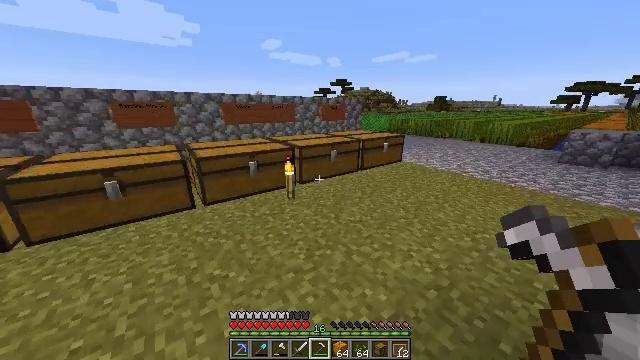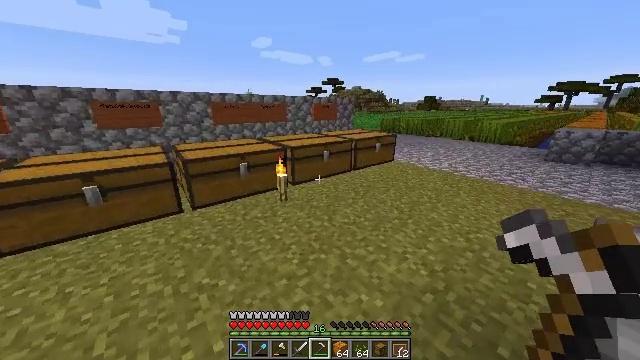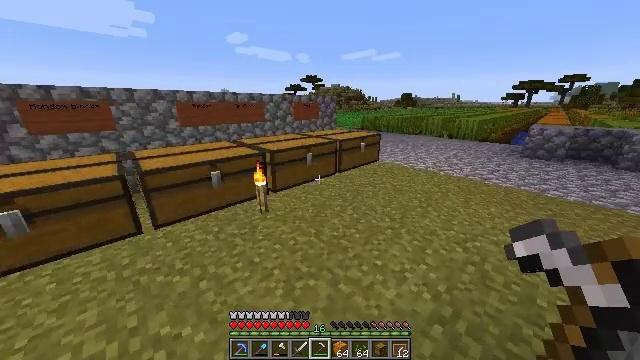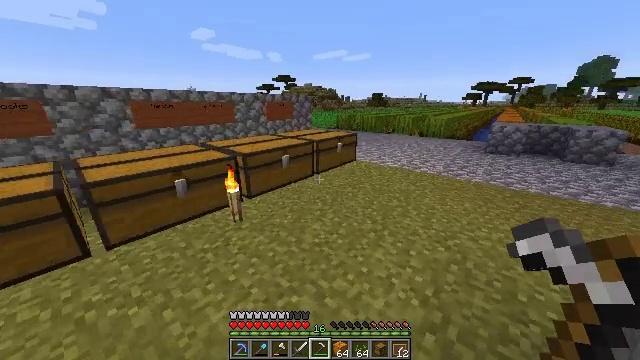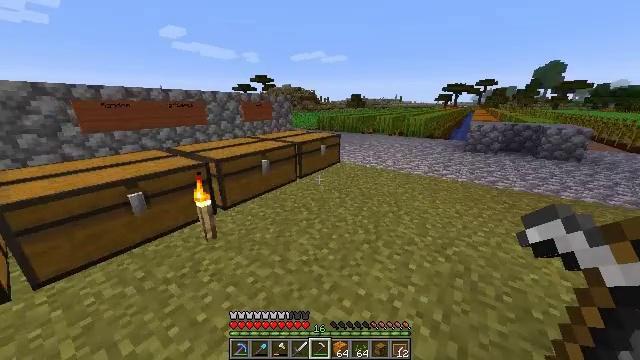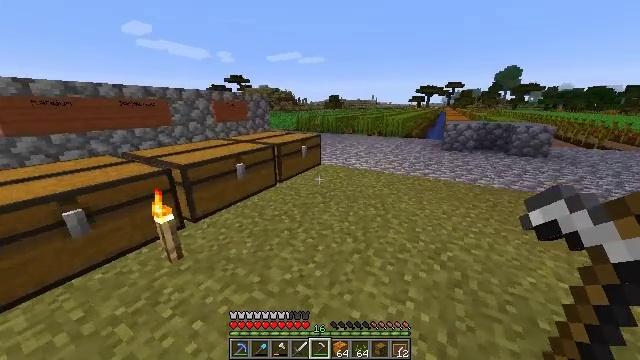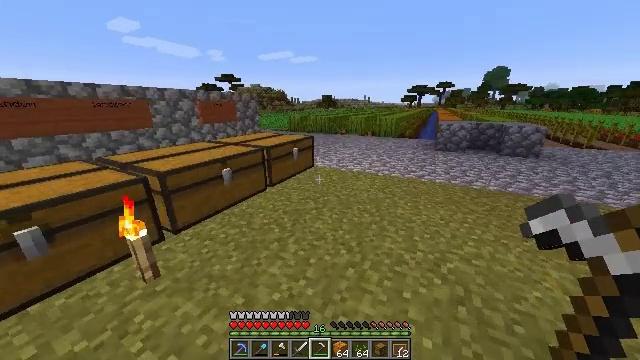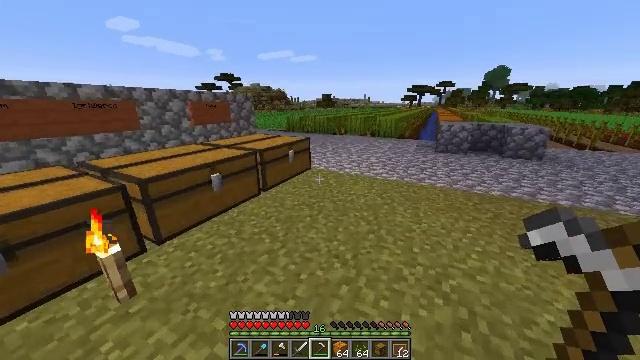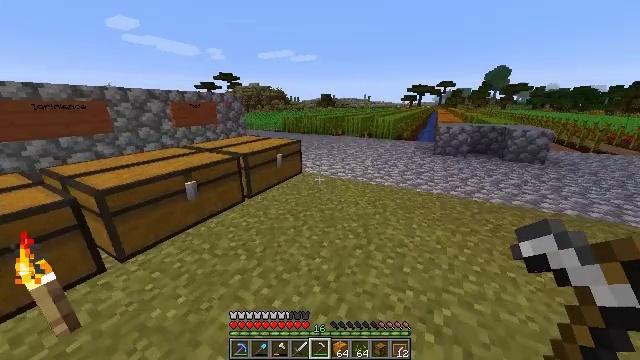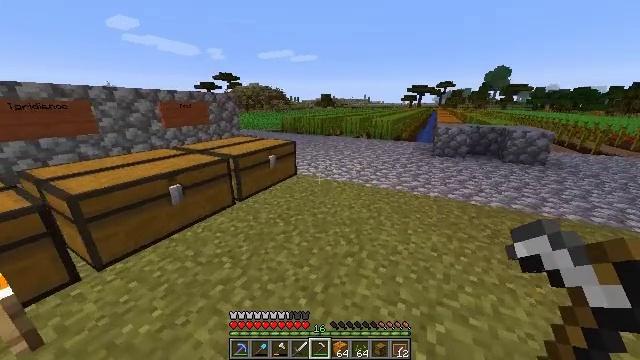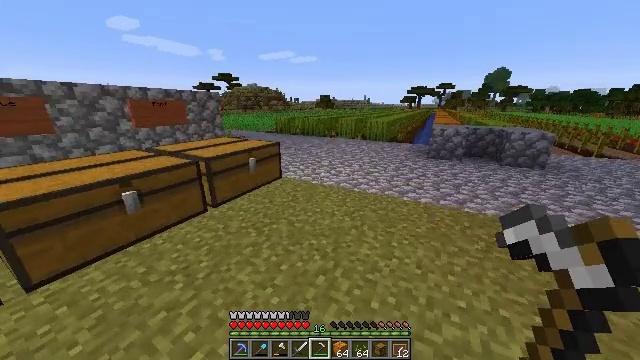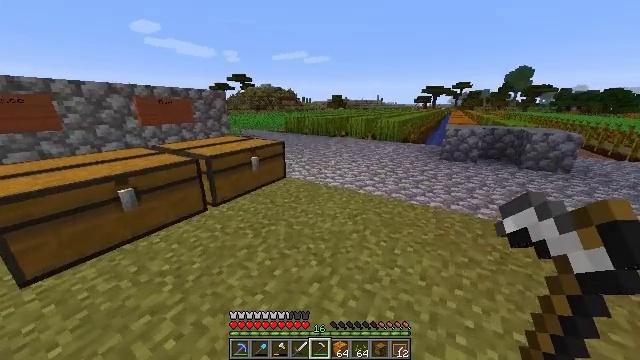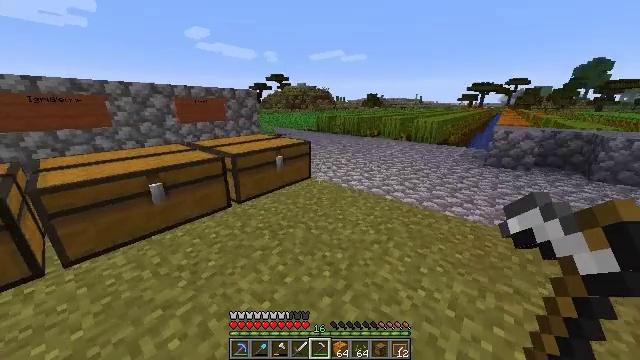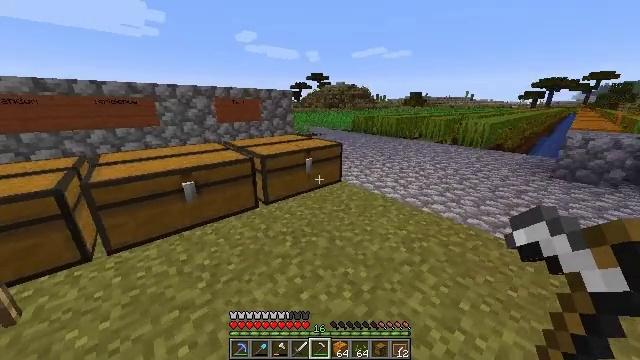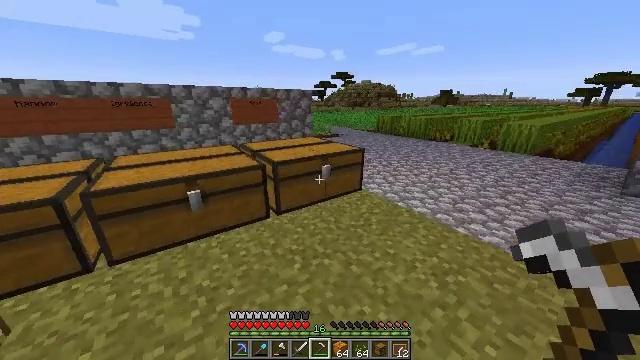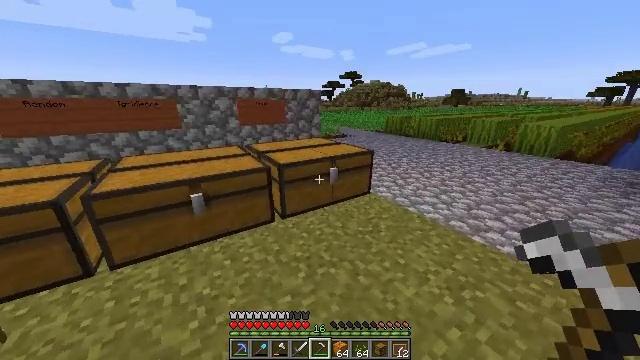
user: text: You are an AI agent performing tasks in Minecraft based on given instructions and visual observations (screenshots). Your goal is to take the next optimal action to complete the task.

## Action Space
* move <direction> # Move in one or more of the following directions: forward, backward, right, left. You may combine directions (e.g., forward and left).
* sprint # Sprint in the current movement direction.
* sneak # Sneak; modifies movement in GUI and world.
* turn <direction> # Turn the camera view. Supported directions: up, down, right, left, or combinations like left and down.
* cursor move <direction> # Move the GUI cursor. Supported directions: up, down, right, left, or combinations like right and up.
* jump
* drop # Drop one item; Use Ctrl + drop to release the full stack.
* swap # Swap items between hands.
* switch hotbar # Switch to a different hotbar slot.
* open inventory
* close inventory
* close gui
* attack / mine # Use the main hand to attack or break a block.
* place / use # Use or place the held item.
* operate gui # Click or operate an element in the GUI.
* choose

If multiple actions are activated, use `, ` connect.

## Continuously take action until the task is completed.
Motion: motion action
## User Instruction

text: Harvest beetroots from the farm.
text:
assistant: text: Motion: move forward, sprint, turn right
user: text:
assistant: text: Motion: move forward, sprint, turn right
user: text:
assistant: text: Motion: move forward, sprint, turn right
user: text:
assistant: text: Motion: move forward, sprint, turn right
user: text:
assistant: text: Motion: move forward, sprint, turn right
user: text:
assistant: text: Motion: move forward and move right, sprint, turn right
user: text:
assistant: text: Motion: move forward and move right, sprint
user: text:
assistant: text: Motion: move forward and move right, sprint
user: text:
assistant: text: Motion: move forward and move right, sprint
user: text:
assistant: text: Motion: move forward and move right, sprint
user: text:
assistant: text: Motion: move forward and move right, sprint, turn left
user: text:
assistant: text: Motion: move forward, sprint, turn left
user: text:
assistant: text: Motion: move forward, sprint, turn left
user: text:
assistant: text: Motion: move forward, sprint, turn left
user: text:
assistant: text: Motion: move forward, sprint, turn left
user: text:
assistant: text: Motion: move forward, sprint
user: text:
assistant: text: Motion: move forward, sprint
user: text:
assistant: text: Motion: move forward, sprint
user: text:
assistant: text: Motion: move forward
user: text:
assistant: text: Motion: move forward, turn left
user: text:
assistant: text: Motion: move forward, turn left
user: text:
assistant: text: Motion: move forward, turn left
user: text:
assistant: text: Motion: move forward, turn left
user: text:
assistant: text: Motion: turn left, use / place
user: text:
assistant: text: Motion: turn left, use / place
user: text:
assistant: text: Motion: use / place
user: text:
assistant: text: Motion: turn left, use / place
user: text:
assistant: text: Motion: no_op
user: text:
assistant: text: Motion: open gui
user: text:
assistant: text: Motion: no_op